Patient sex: F
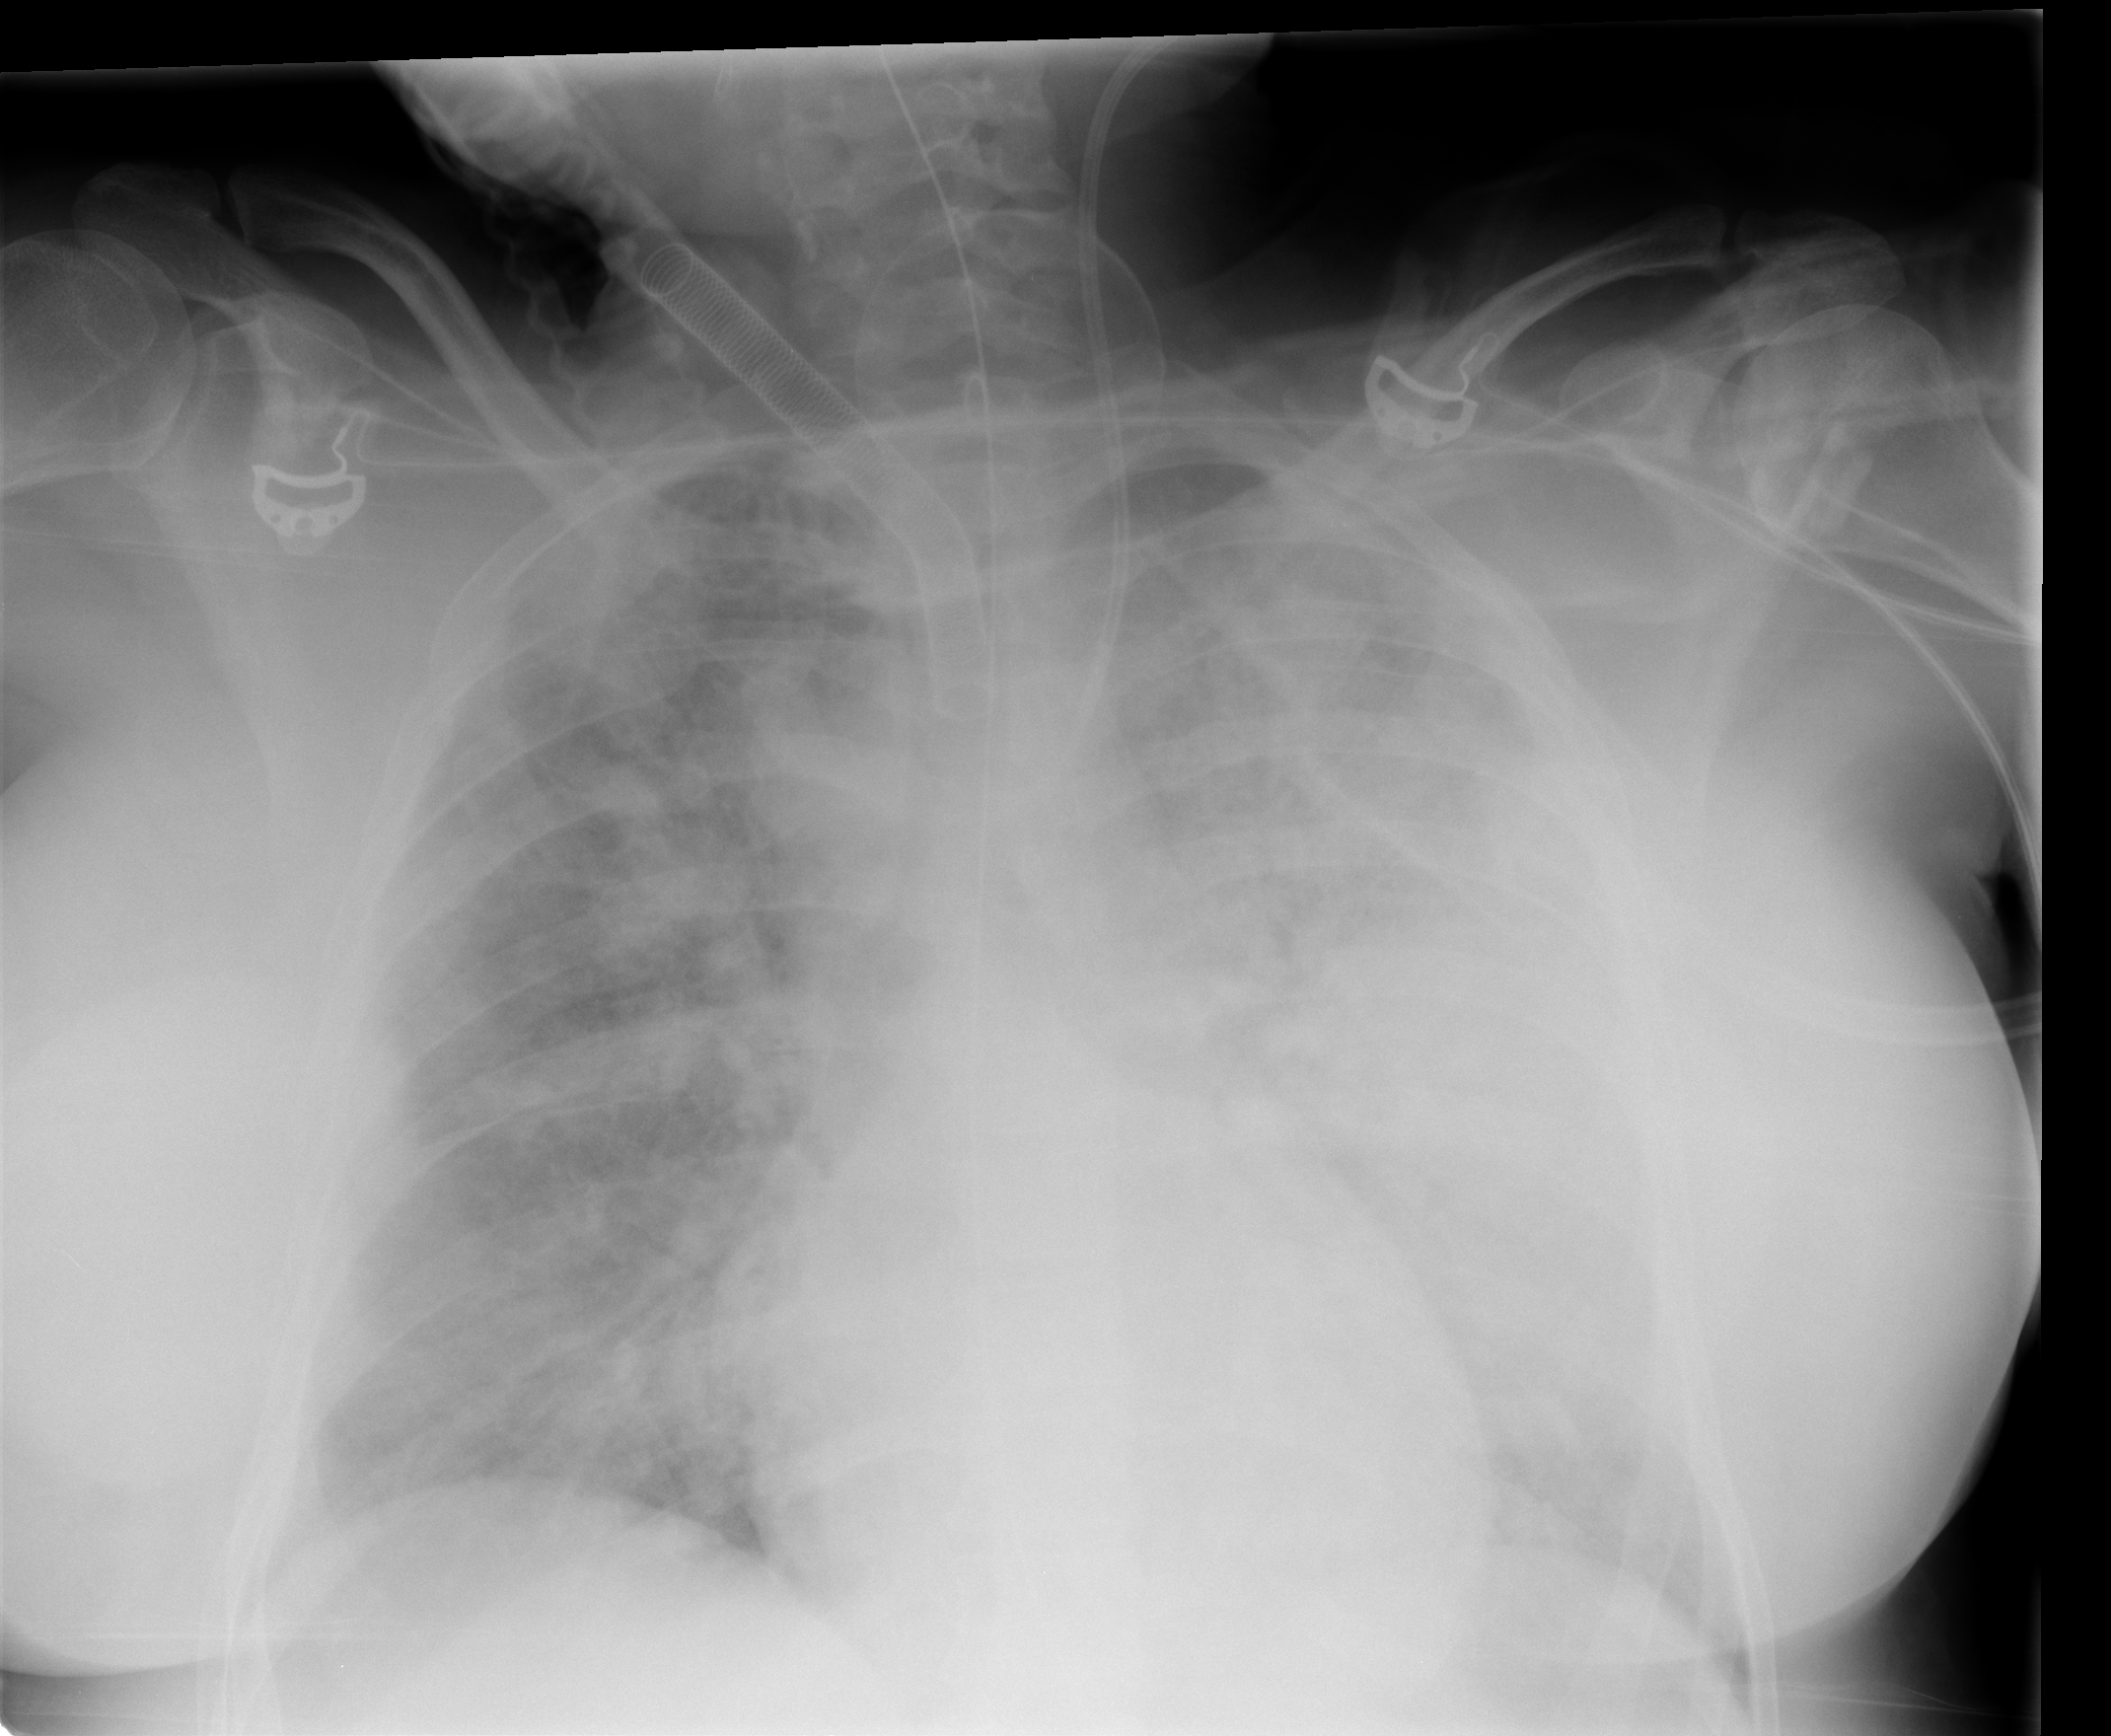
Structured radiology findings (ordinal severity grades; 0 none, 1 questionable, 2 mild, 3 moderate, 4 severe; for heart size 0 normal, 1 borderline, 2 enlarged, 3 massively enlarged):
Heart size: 0
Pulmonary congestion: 4
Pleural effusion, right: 0
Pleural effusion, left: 0
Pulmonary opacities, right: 3
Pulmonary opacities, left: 4
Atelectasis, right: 2
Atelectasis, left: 2